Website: walmart
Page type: address-validator
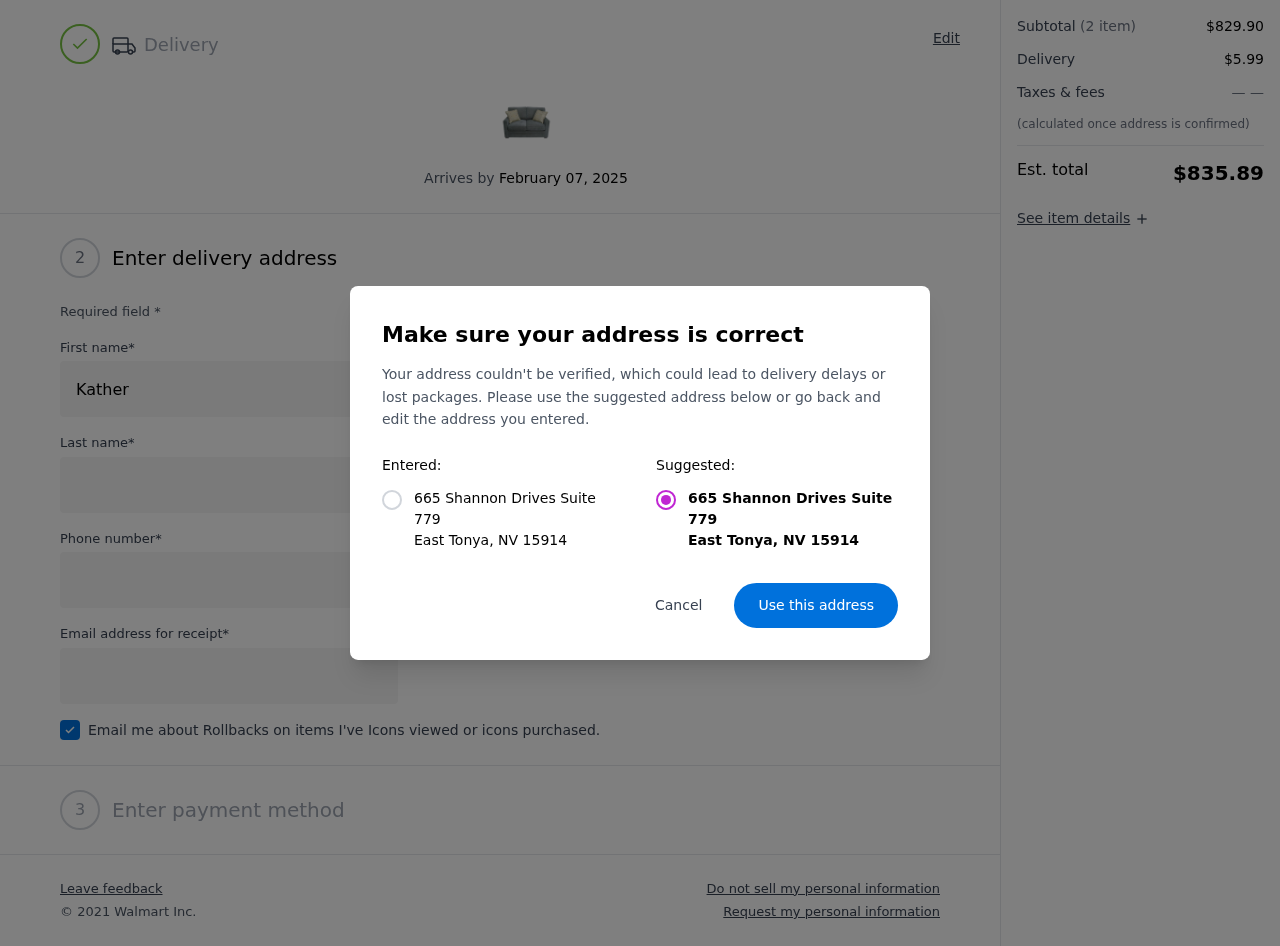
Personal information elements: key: PII_CITY
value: East Tonya
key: PII_POSTCODE
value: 15914
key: PII_STATE_ABBR
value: NV
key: PII_STREET
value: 665 Shannon Drives Suite 779
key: PII_FIRSTNAME
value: Katherine
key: PII_LASTNAME
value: Figueroa
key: PII_STREET2
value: Suite 844
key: PII_PHONE
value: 3486805952
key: PII_EMAIL
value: katherine_figueroa@yahoo.com
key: PII_POSTCODE_FULL
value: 15914
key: PII_POSTCODE_NUMERIC
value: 15914
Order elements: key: ORDER_DELIVERY_DATE
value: February 07, 2025
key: ORDER_SUBTOTAL
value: $829.90
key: ORDER_SHIPPING_COST
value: $5.99
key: ORDER_TOTAL
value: $835.89